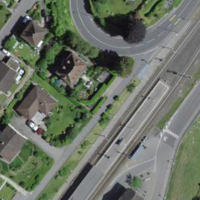
EUNIS habitat code: 57
Species observed at this site:
Asplenium scolopendrium